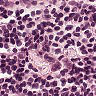
Metastatic tissue present: no